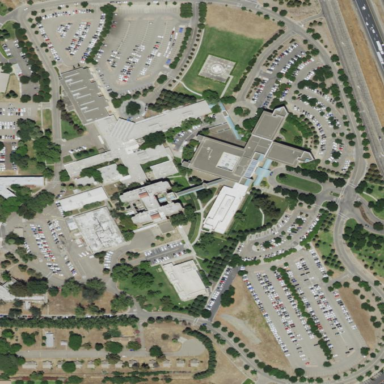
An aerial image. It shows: Healthcare facility identified as hospital.